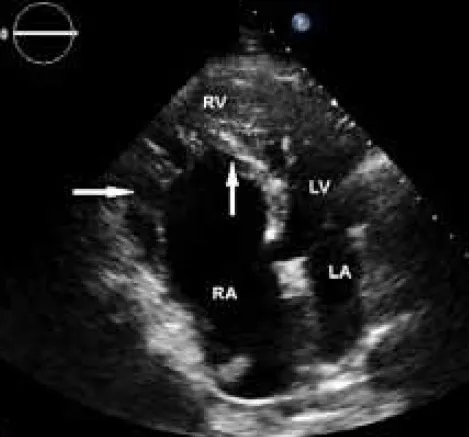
Apical four-chamber view in transthoracic echocardiography, showing an enlarged and pliable anterior tricuspid leaflet with mild tethering (horizontal arrow) and septal tricuspid leaflet with significant apical displacement (vertical arrow).
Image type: radiology (ultrasound)